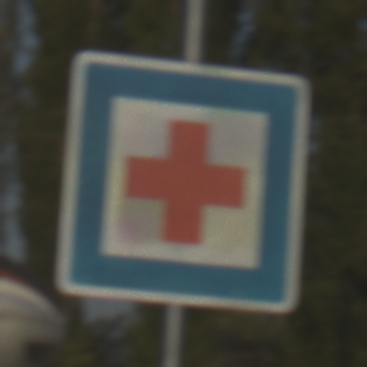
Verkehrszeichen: ErsteHilfe
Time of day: SunriseSunset
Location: Outdoor (Special)
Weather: Clear
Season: NotSpecified
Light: Natural